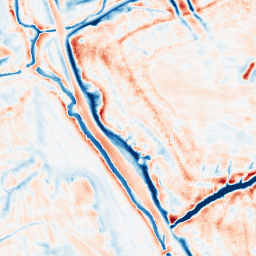
Category: edge_preserving
Decomposition family: bilateral
Decomposition parameters: d: 21
sigma_color: 50
sigma_space: 75
Upsampling method: sinc_hamming
Upsampling parameters: scale: 2
kernel_size: 8
Upsampling scale: 2